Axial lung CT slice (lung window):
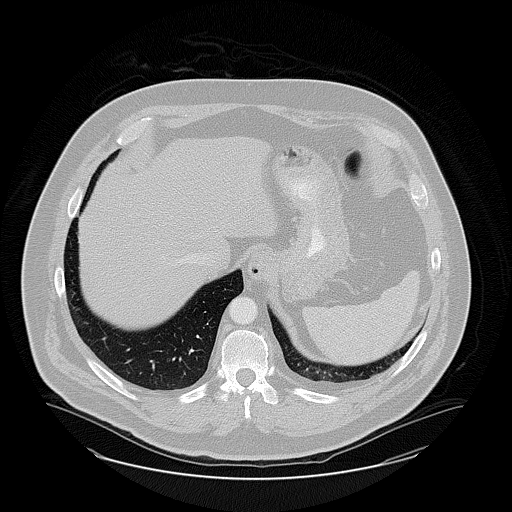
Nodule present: no